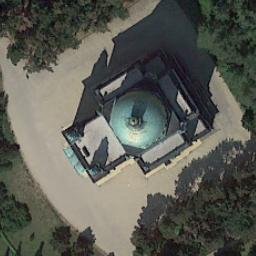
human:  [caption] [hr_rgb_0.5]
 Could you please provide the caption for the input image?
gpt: The church with a green circular pointed dome is built in the open area .

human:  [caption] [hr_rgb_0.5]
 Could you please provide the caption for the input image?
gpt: There is a church with a blue circular roof on the open place next to some trees .

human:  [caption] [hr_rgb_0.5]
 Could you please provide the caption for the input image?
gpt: A cathedral with a gray roof  The main house in the middle of the church has a cyan dome and many trees around the church .

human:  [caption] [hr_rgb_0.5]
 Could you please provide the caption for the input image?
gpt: A church with round blue roof on a square surrounded by many trees .

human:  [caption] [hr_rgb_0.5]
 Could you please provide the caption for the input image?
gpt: This is a church with a spherical roof .